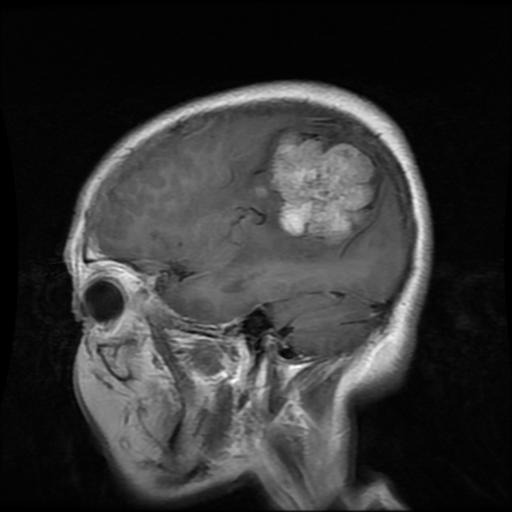
Label: meningioma